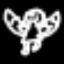
Label: angel